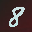
Label: 8